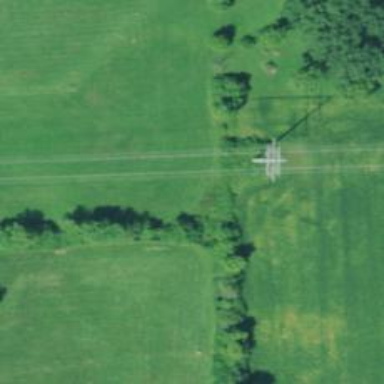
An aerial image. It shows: Power tower.